Field crop: tomato
Growth stage: 1
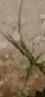
Species: cyperus